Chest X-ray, AP view. Patient: 6 years old, sex M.
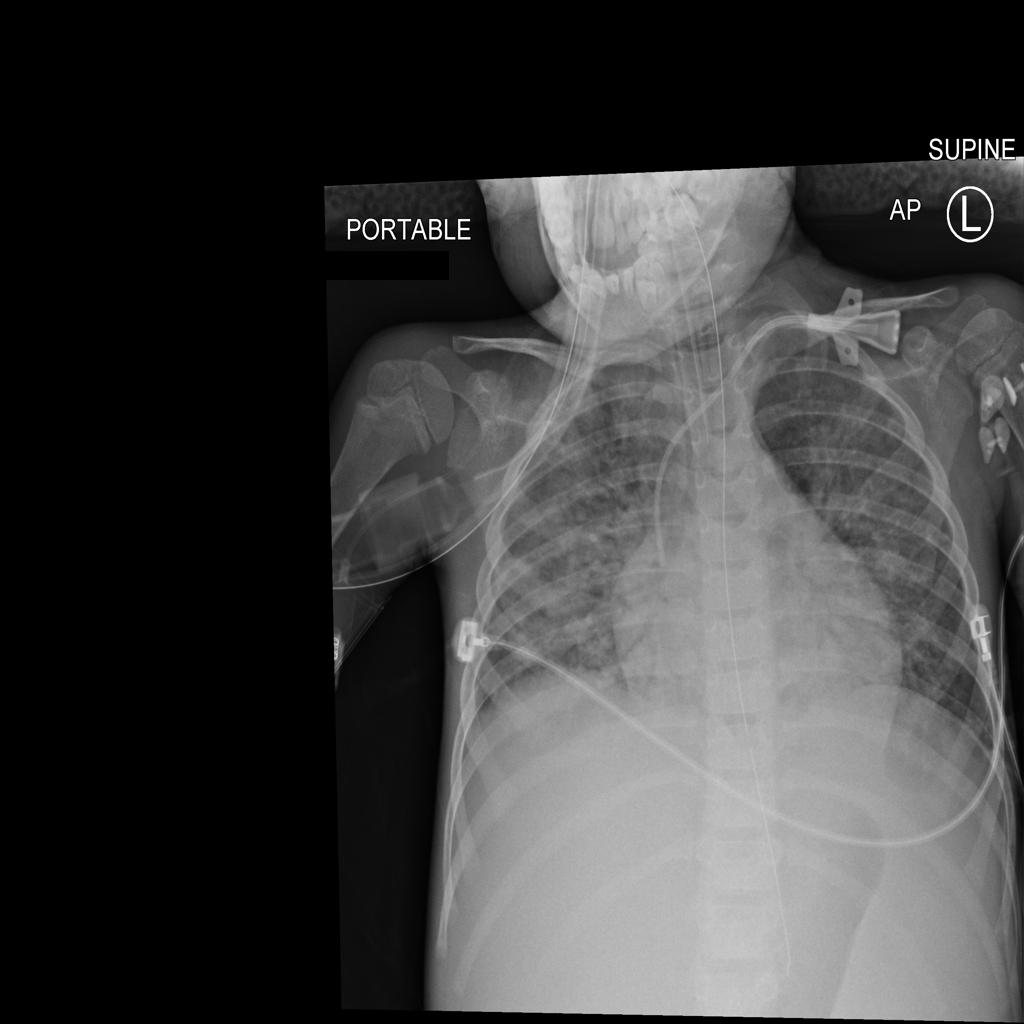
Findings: Effusion